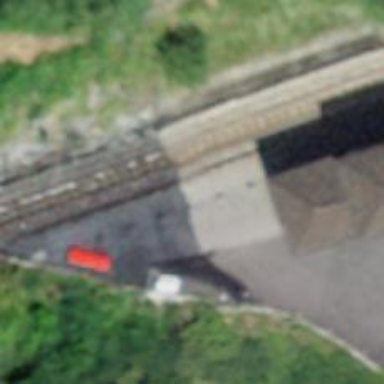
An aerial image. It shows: Platform for public transport and railway.